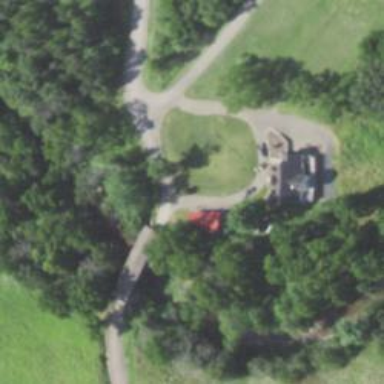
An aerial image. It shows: Covered bridge on residential road.